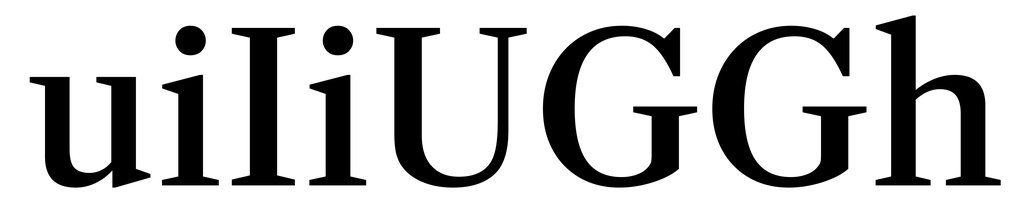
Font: LibreCaslonText_Medium